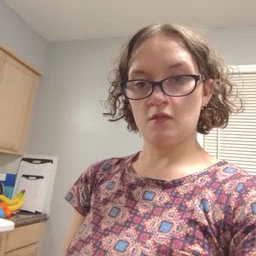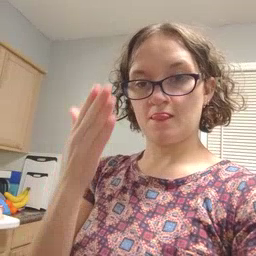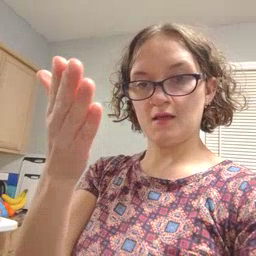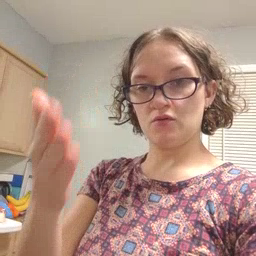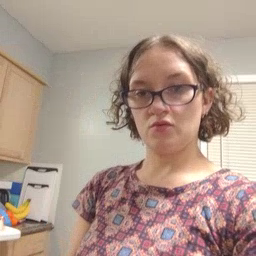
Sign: there